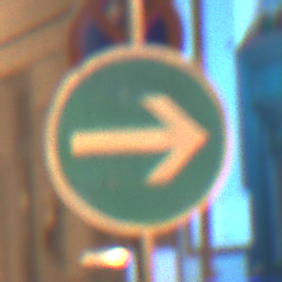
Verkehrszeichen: VorgeschriebeneFahrtrichtungHierRechts
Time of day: Night
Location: Outdoor (Urban)
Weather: Clear
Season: NotSpecified
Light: Artificial